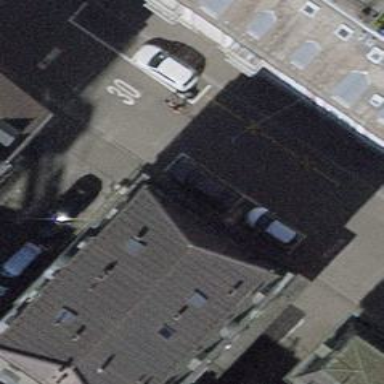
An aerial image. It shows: Parking lane for vehicles.